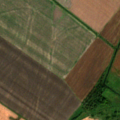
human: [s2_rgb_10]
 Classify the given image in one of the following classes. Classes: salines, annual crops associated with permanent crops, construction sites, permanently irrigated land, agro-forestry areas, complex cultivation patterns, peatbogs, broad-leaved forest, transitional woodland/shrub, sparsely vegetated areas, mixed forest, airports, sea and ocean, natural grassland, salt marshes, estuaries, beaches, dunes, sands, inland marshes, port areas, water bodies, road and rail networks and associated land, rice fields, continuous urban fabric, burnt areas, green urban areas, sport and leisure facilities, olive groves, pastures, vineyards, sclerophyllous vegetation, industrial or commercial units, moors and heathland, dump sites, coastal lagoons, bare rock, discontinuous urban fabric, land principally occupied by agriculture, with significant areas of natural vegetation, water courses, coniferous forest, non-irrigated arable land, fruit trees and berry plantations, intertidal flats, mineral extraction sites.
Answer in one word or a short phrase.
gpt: non-irrigated arable land